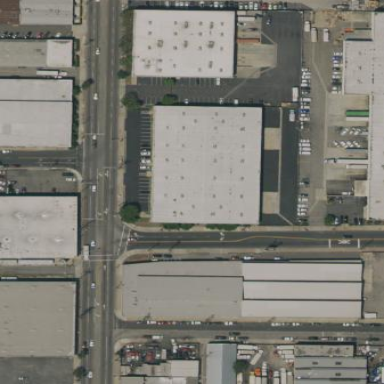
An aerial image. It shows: Warehouse.